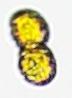
Label: Margalefidinium